Question: Testing on the following demo I saw an issue:
DEMO: <URL>
When you drag the bar on the first image, does on the second image also (not the main problem, but could be great if somehow are independent of each other).
But the main trouble is on the second image, since dragging the bar, does not upload the before/after image at the moment (as the first example does). It first moves the bar, and when the button is released, it adjusts the image.
Example image (error on red):

How could I make it upload at the same moment than moving the bar?
In the other hand, could be possible doing both independent without creating a whole new script (I found this one solution, but for obviously reasons is not the best result).
The following code creates the bar:
'''
var $dragMe = $(".dragme");
'''
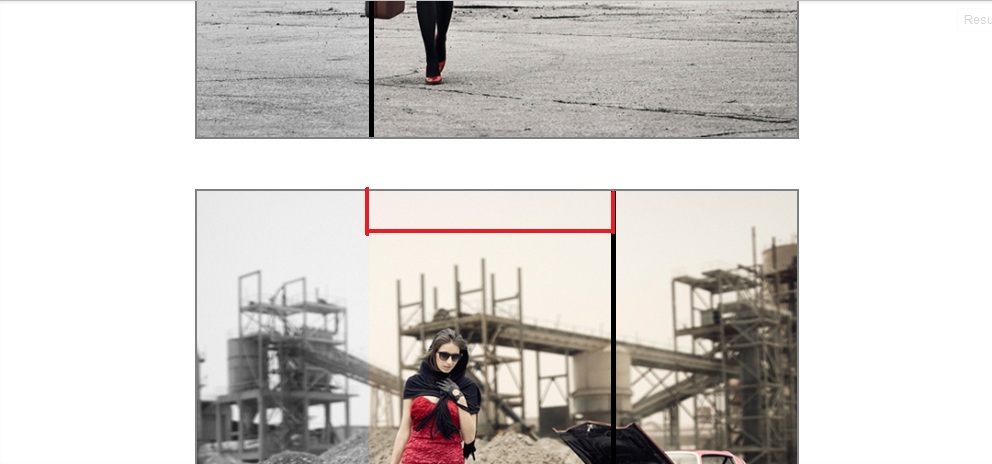
Answer: Use 'jQuery.each' for create independent instances =]
JSFiddle: <URL>